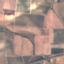
Land use / land cover class: PermanentCrop